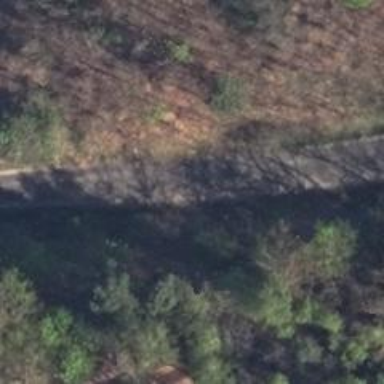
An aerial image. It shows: Tertiary road with asphalt surface.